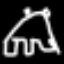
Label: frog